Question: How can i create a div with the form of a pencil, just like this:

It seems a basic thing but im trying to do it since some time ago and still couldnt do it.
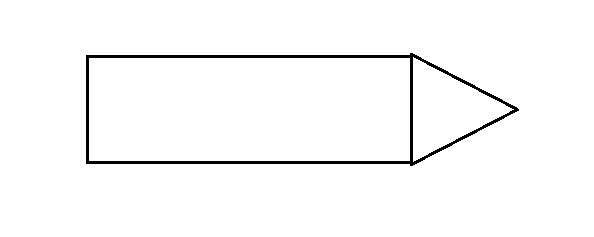
Answer: '''
.pencil{
width: 200px;
height: 40px;
border: 1px solid #000;
position: relative;
}
.pencil:before{
content: '';
display: block;
margin: 10px 0;
width: 100%;
height: 10px;
border: 6px solid #000;
border-width: 6px 0;
}
.pencil:after{
content: '';
display: block;
height: 10px;
border: 1px solid #000;
border-width: 1px 1px 0 0;
width: 40px;
height: 36px;
transform: rotate(28deg) skewX(-31deg);
position: absolute;
right: -21px;
top: 2px;
}
.pencil span{
display: block;
width: 0;
height: 0;
border-top: 4px solid transparent;
border-left: 8px solid #000;
border-bottom: 4px solid transparent;
position: absolute;
right: -36px;
top: 15px;
}
'''
'''
<div class="pencil">
<span></span>
</div>
'''
fiddle - <URL>